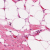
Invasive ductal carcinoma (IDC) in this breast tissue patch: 0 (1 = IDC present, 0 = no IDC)